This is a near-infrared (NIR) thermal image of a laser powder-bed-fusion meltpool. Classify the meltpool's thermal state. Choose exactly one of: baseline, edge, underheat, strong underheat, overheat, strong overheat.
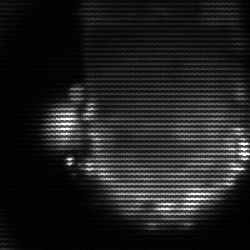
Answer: baseline